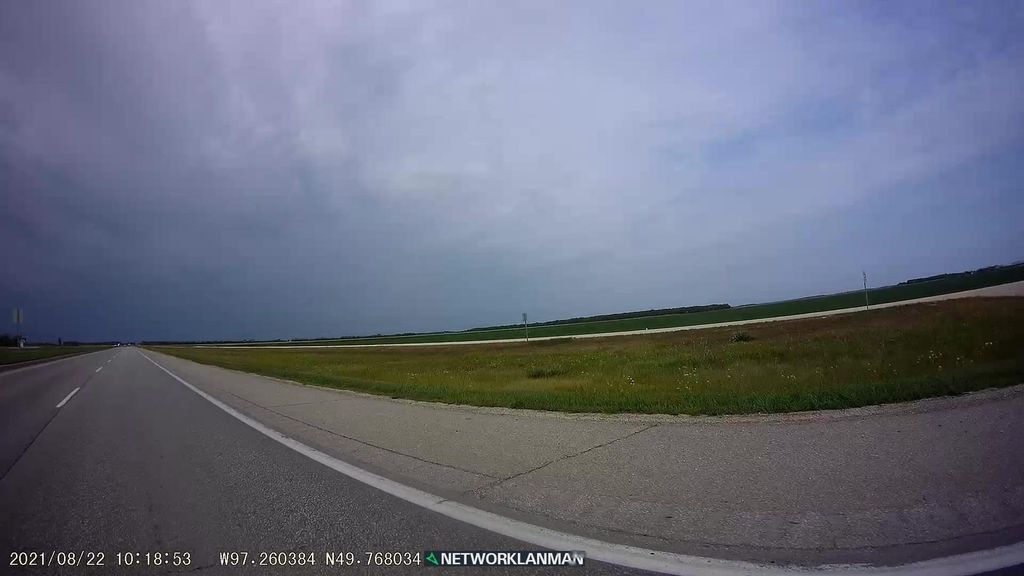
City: winnipeg